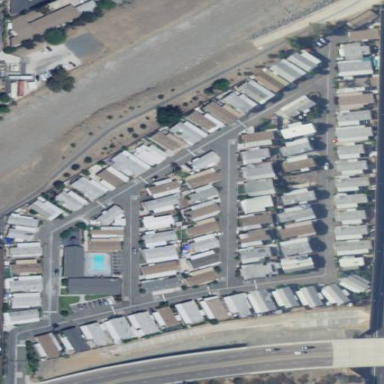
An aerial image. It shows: Residential area designated as trailer park.